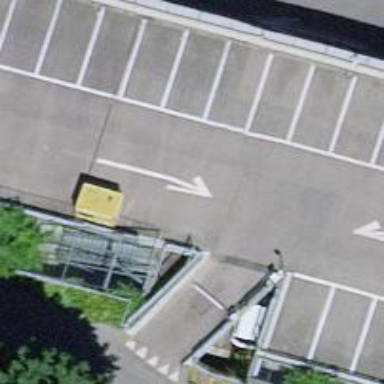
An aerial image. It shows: Charging station.